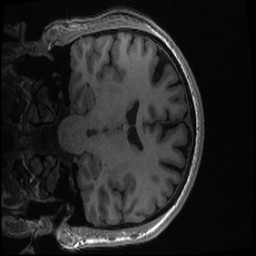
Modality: T1w
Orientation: coronal